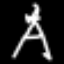
Label: The Eiffel Tower